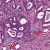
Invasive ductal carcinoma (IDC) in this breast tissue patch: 1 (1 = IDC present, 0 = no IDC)